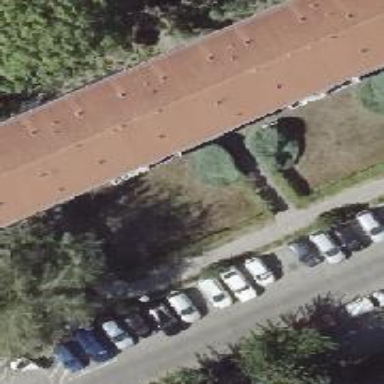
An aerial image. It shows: Apartment building with hipped red roof.